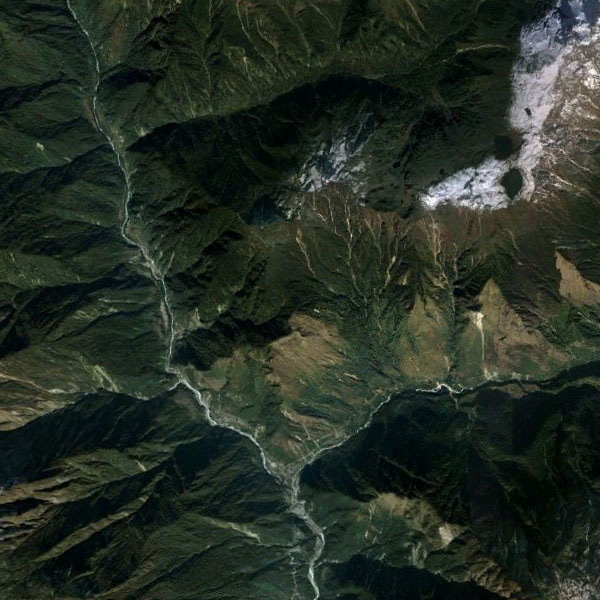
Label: Mountain